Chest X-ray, PA view. Patient: 29 years old, sex F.
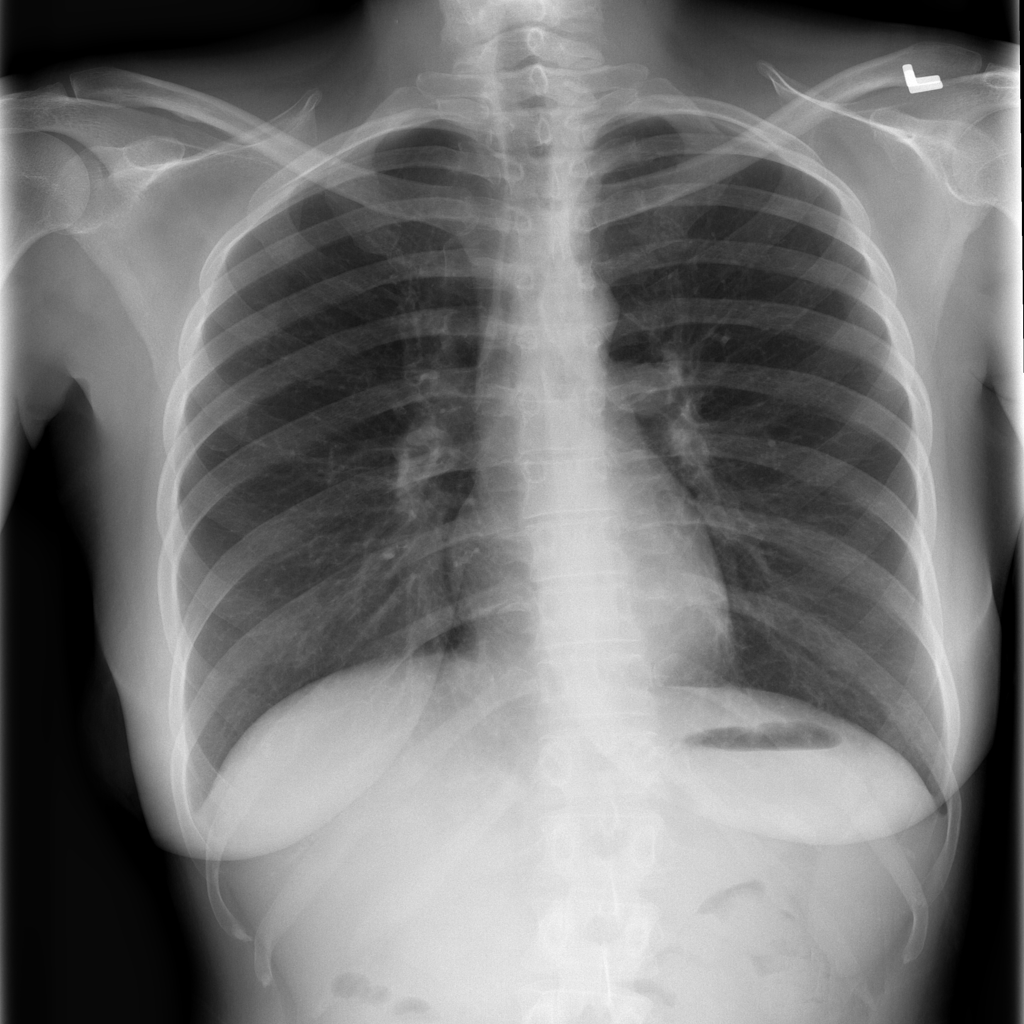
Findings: No Finding